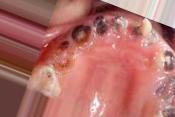
Condition: Caries